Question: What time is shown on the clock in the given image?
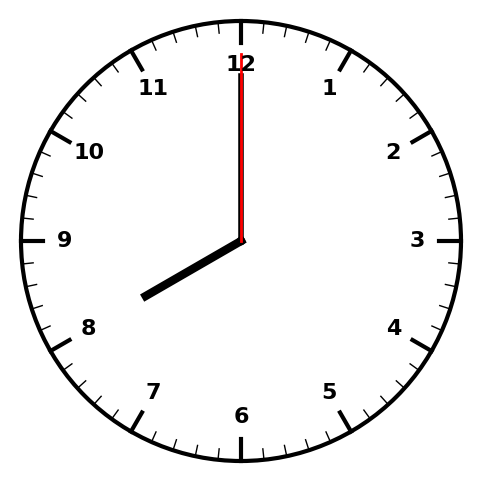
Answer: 08:00:00